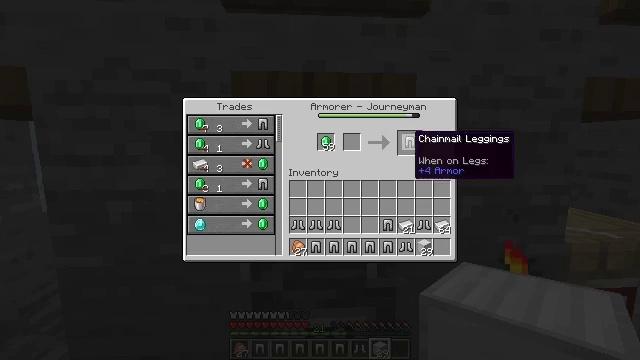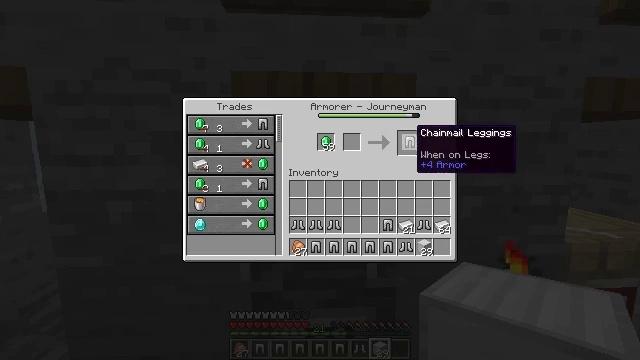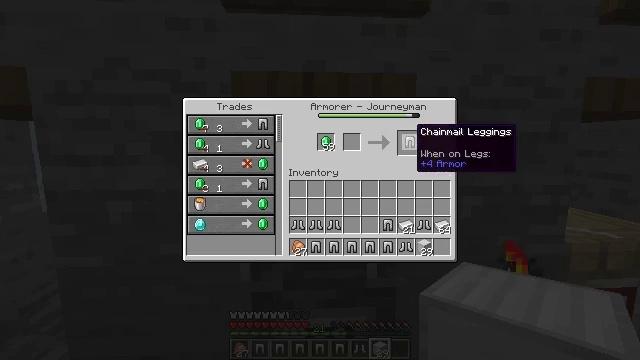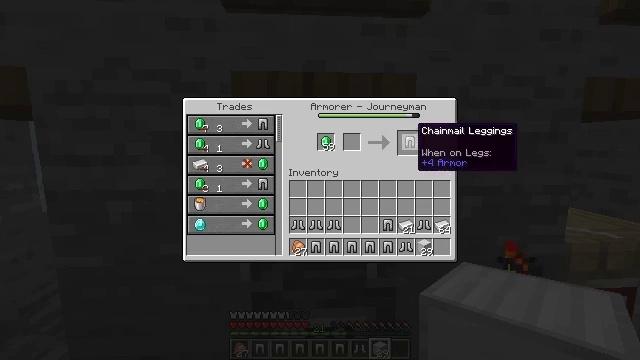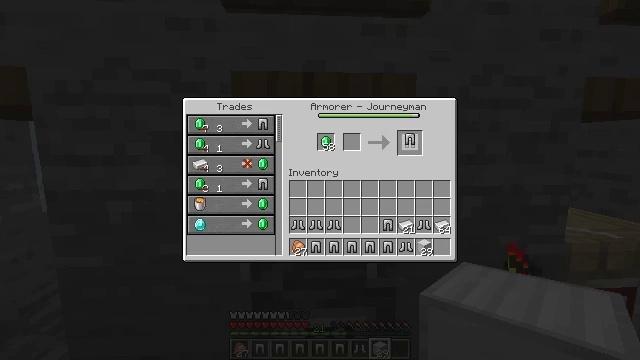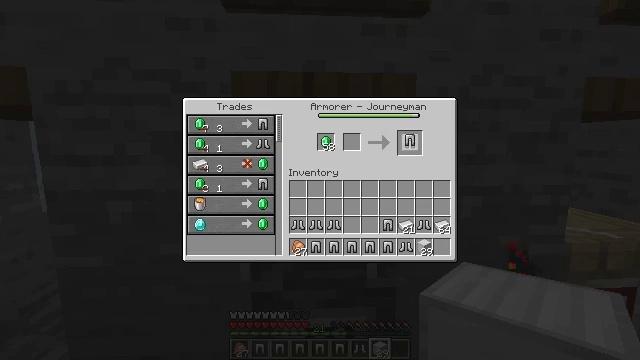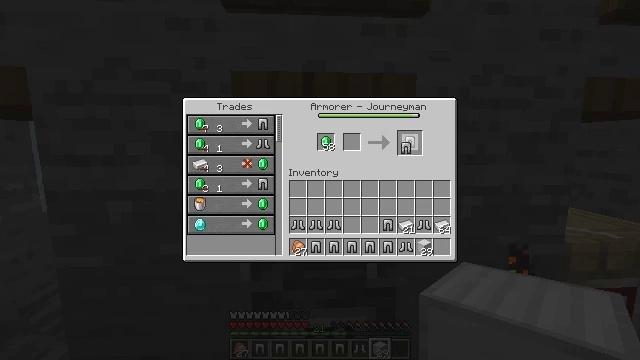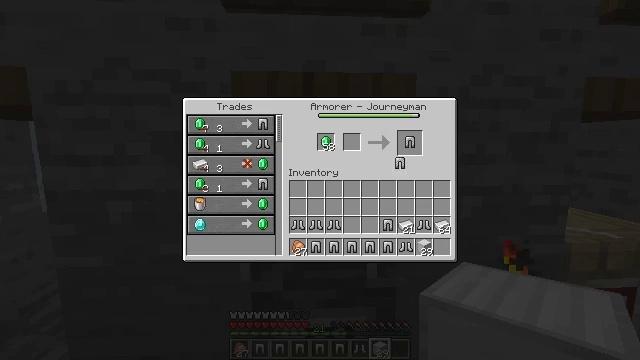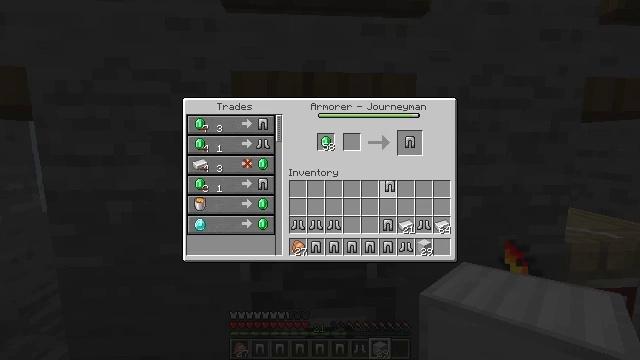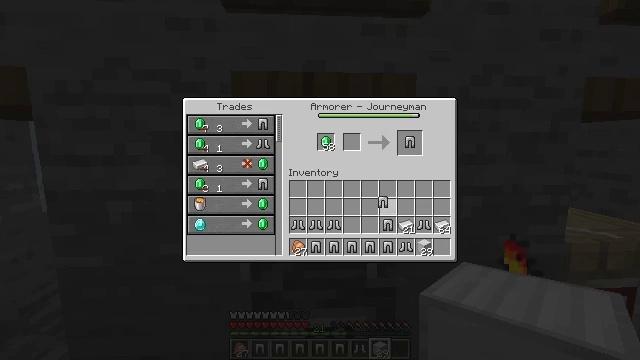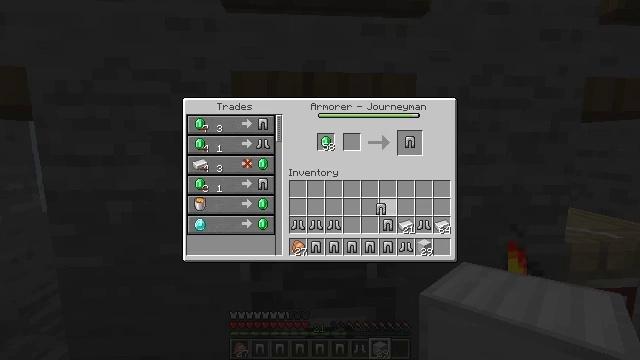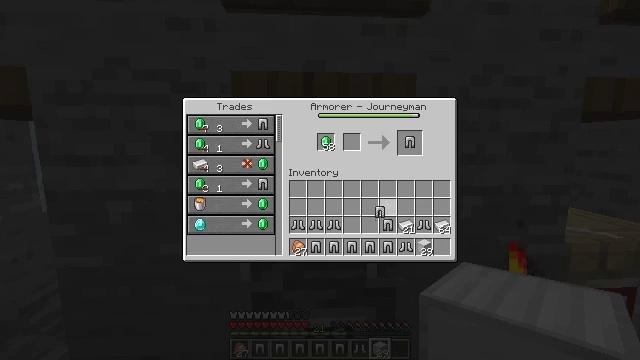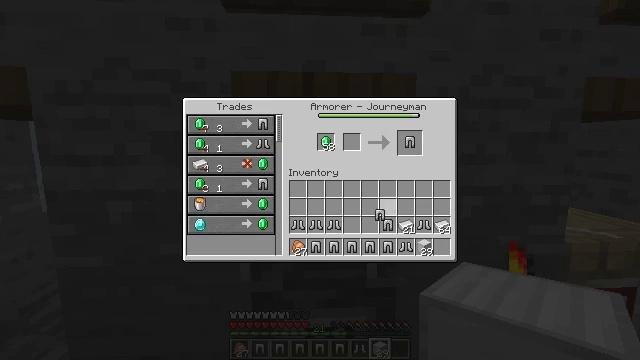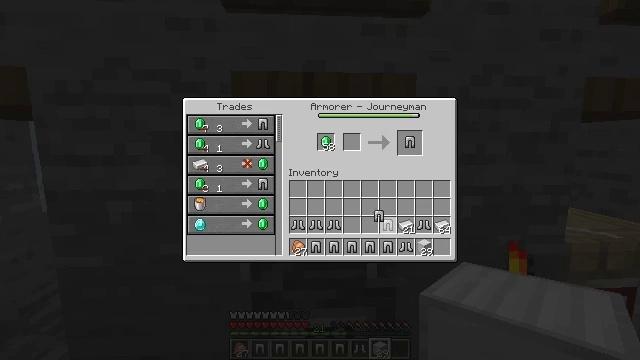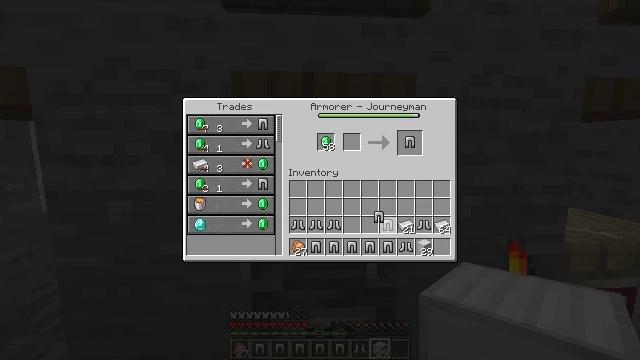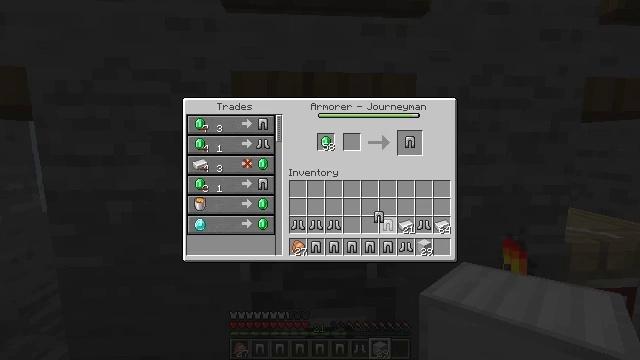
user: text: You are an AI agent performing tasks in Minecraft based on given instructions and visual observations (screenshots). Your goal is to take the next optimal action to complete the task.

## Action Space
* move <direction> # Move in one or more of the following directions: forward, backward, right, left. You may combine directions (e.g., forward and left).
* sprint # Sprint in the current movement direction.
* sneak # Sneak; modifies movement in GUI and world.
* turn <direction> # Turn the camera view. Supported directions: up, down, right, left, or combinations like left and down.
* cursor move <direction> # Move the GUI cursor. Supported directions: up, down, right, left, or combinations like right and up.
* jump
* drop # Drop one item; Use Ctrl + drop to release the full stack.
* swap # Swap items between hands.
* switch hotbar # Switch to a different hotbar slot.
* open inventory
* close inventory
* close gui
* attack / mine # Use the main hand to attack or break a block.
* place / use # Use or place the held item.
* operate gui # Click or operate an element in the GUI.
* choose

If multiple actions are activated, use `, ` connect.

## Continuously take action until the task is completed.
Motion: motion action
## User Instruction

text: Use materials to craft chainmail leggings in the crafting table.
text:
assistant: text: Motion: no_op
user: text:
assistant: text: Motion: no_op
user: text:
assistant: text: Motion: no_op
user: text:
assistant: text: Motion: attack / mine
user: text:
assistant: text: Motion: attack / mine
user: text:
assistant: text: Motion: turn down
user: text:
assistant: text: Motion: turn down
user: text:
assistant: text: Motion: turn left and down
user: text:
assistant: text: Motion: turn down
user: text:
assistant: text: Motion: turn down
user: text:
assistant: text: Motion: no_op
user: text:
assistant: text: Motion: no_op
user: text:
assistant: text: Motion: no_op
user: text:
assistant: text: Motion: no_op
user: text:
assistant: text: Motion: no_op
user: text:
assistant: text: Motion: no_op
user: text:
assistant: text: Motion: no_op
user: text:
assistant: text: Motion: no_op
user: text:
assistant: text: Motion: no_op
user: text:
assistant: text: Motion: attack / mine
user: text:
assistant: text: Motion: attack / mine
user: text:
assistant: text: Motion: no_op
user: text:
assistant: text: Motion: no_op
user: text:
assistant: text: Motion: turn up
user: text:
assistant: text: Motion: turn right and up
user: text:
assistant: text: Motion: turn up
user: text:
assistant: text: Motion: turn up
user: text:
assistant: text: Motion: no_op
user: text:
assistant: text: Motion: no_op
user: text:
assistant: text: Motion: no_op